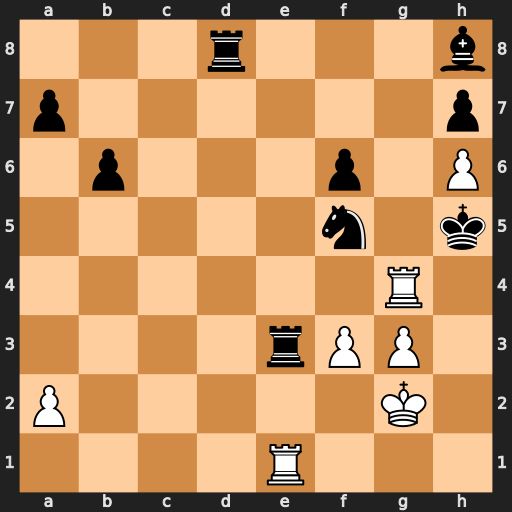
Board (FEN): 3r3b/p6p/1p3p1P/5n1k/6R1/4rPP1/P5K1/4R3
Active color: w
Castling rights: -
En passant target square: -
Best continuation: Rh1+ Nh4+ Rhxh4#